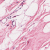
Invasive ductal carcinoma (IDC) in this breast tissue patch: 0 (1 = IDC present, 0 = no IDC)